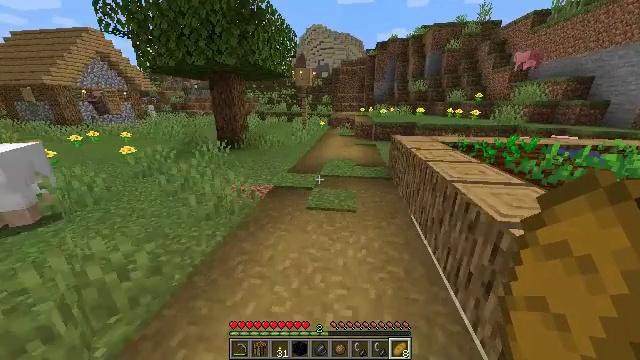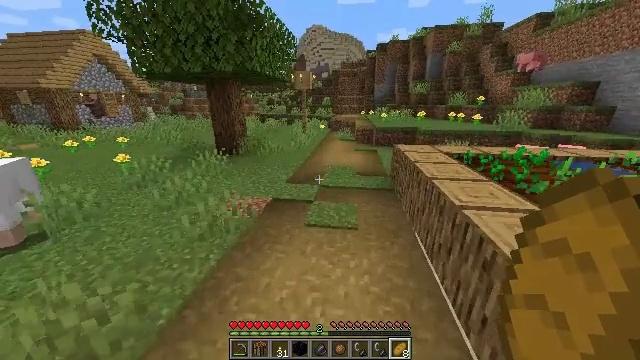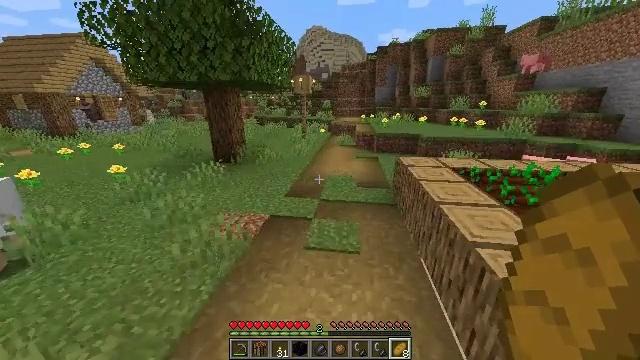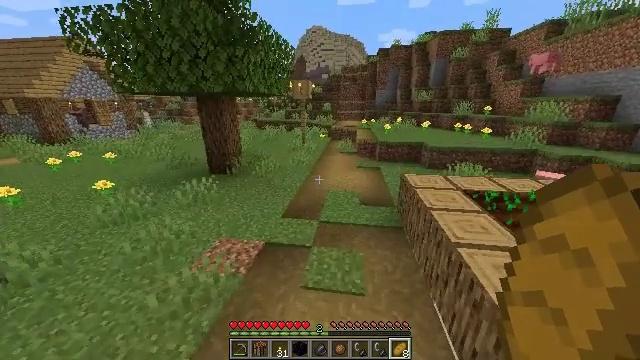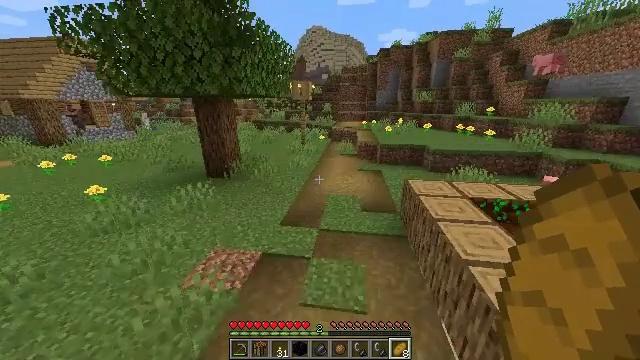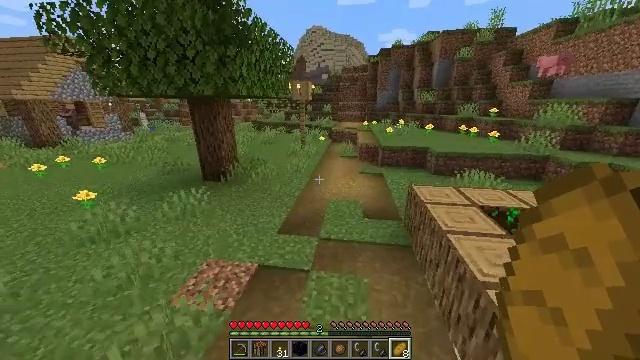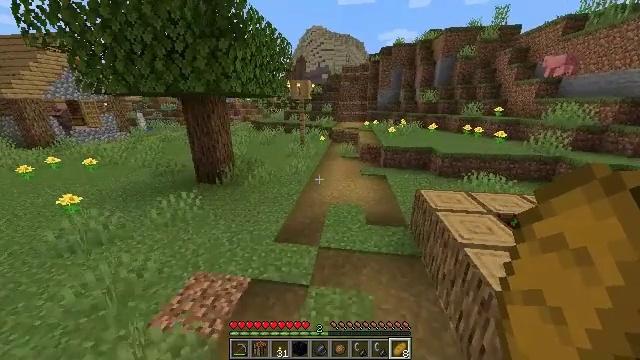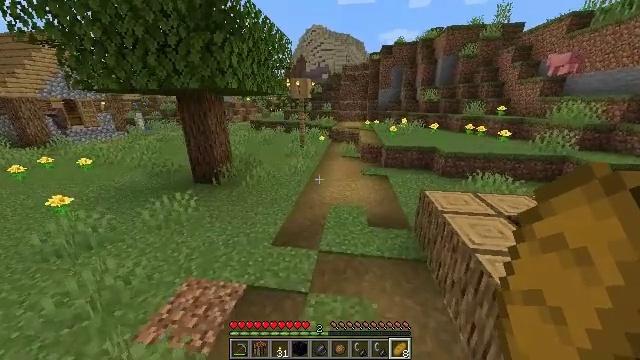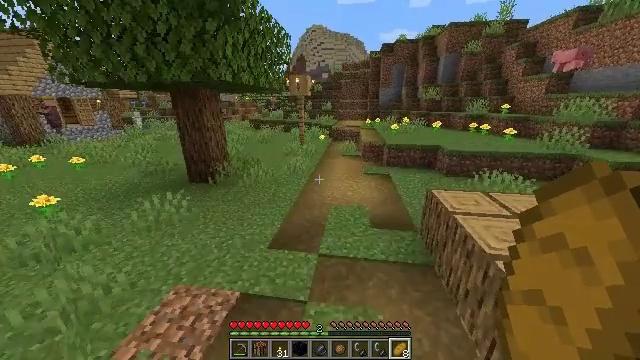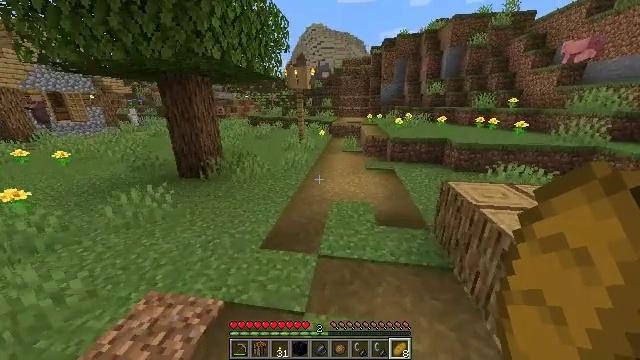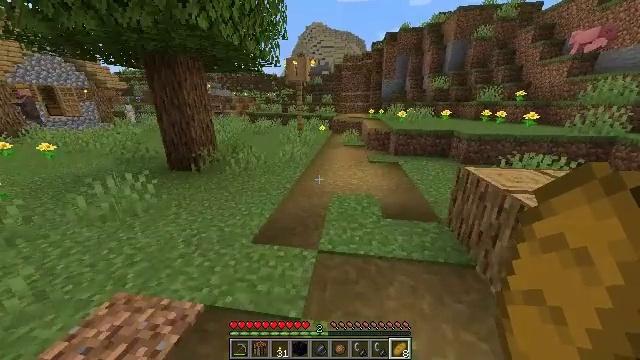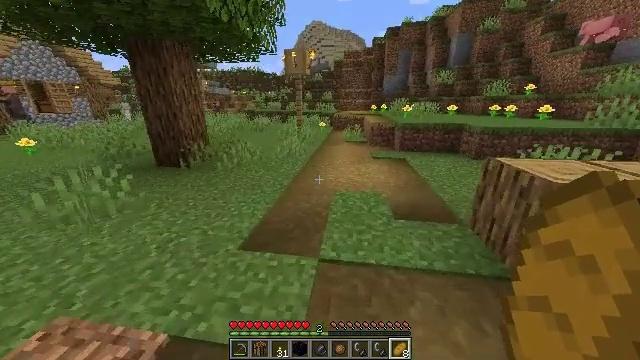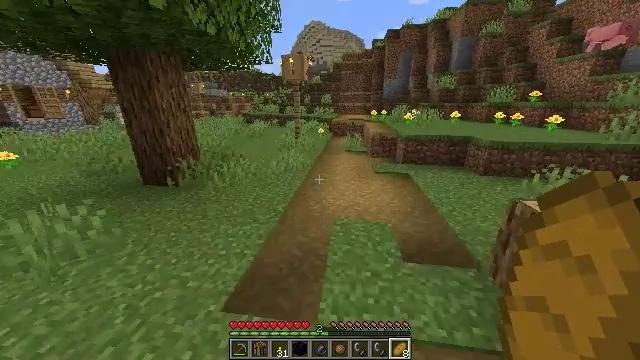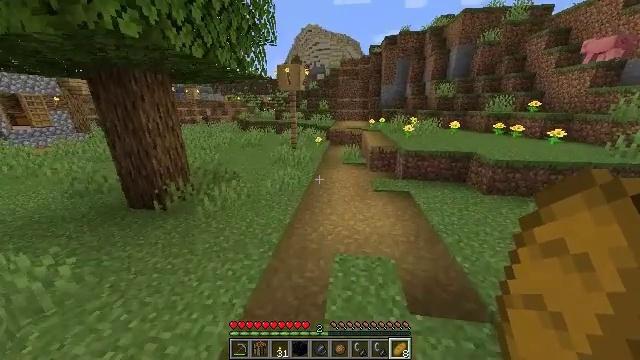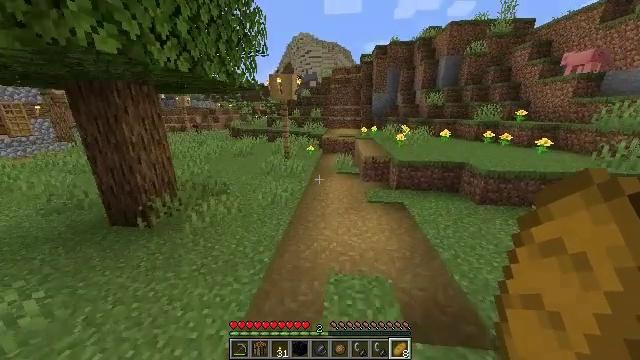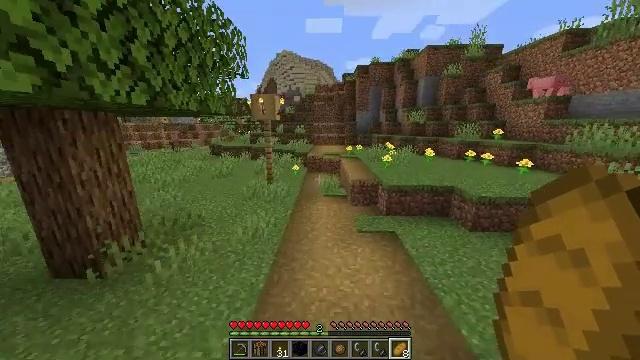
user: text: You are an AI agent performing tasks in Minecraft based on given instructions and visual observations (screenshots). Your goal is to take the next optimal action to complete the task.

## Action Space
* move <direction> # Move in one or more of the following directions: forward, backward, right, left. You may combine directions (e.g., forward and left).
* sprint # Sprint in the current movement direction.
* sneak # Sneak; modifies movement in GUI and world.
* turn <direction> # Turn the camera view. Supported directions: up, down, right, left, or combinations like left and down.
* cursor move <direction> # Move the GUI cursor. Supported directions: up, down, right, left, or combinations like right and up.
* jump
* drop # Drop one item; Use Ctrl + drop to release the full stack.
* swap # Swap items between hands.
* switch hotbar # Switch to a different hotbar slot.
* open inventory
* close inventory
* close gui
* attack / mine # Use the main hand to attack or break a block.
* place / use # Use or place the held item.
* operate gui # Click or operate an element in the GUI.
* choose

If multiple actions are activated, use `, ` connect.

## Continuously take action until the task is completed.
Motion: motion action
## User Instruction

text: Break the red sand block.
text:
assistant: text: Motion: move forward, sprint, jump
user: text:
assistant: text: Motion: move forward, sprint, jump
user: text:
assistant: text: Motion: move forward, sprint, jump
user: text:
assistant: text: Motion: move forward, sprint, jump
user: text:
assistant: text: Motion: move forward, sprint, jump
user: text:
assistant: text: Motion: move forward, sprint, jump
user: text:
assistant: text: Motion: move forward, sprint, jump
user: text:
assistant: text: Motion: move forward, sprint, jump
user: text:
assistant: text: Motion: move forward, sprint, jump
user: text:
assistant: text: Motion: move forward, sprint, jump
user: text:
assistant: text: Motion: move forward, sprint, jump
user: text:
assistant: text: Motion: move forward, sprint, jump
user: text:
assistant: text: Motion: move forward, sprint, jump
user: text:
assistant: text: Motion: move forward, sprint, turn right and up, jump
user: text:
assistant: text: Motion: move forward, sprint, turn right and up, jump
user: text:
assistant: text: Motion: move forward, sprint, turn right and up, jump
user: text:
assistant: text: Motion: move forward, sprint, turn right and up, jump
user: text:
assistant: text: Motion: move forward, sprint, turn right and up, jump
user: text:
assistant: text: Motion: move forward, sprint, jump
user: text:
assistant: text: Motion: move forward, sprint, jump
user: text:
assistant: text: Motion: move forward and move left, sprint, jump
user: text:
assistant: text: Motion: move forward and move left, sprint, jump
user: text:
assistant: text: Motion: move forward and move left, sprint, jump
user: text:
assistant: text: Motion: move forward and move left, sprint, jump
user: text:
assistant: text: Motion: move forward and move left, sprint, turn left and down, jump
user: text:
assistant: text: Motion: move forward and move left, sprint, turn left and down, jump
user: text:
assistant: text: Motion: move forward and move left, sprint, turn left and down, jump
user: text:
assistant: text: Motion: move forward and move left, sprint, turn left and down, jump
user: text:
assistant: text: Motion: move forward and move left, sprint, turn left, jump
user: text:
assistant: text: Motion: move forward and move left, sprint, turn left, jump